Interaction volume radius: 5 \u00c5
Interaction volume height: 15 \u00c5
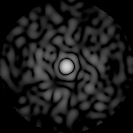
Disorder parameter: 0.875